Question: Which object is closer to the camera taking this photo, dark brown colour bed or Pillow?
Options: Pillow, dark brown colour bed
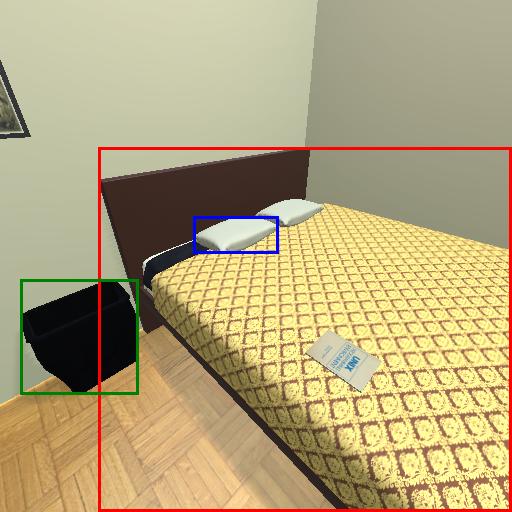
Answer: Pillow